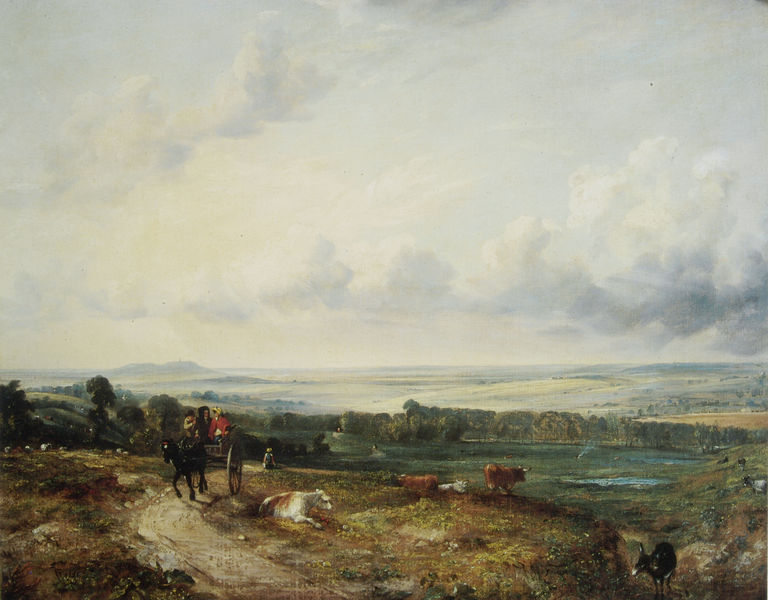
Titel: Child's Hill
Künstler: John Constable
Institution: (Privatsammlung)
Schlagwörter: baum, berg, blau, gemälde, himmel, wasser, weiß, wolken, bäume, fluss, frauen, gelb, grün, impressionismus, landschaft, menschen, ocker, sand, see, sitzen, teich, blumen, braun, bunt, frau, grau, hell, hintergrund, kleid, licht, männer, schwarz, strasse, vordergrund, ölbild, gras, hund, rasen, rot, tier, tiere, weg, wiese, wolke, haube, leute, malerei, trinken, stein, steine, weit, holland, öl, ebene, feld, felder, ferne, gräser, horizont, hügel, kühe, natur, vieh, weide, weite, busch, büsche, flach, flachland, gewässer, pfad, sonne, wiesen, land, drei, familie, kind, paar, pflanze, pflanzen, england, tal, wald, bauern, esel, karren, pferd, reiter, räder, weiher, ausritt, rappe, aussicht, pfütze, sommer, feldweg, nachmittag, berge, bergig, aue, dunst, herde, kuh, landschaftsmalerei, rind, ausflug, idylle, droschke, kutsche, speichen, figuren, rad, wagen, wagenrad, romantik, blue, hat, people, red, white, women, black, gray, green, grey, painting, yellow, brown, tiefe, wooden, liegend, gewächs, frühling, kühle, oben, pfützen, rinder, weiden, heide, kutscher, sonntag, sicht, malerisch, hügelig, tümpel, ross, clouds, rocks, sky, tree, reise, hills, lake, landscape, mountain, sea, water, horizon, trees, fernsicht, verblauung, forest, grass, river, stream, path, road, view, arkadien, kraut, pferdegespann, gespann, reisende, ochse, ochsen, stier, stiere, hirte, purple, romantic, ziege, graus, lenker, thal, cumulus, turner, meadow, hochland, rural, waagen, wolkenhimmel, day, fuhrwerk, ochs, erdhügel, ausfahrt, family, cart, pferdewagen, reisen, spazierfahrt, gars, carriage, cattle, cow, cows, farmer, horse, pond, wagon, wiede, chariot, kutshce, outdoors, travel, fields, forrest, horns, goat, reisend, tiefer horizont, tiefebene, worker, trail, ringer, wheel, car, wheels, rädee, banks, donkey, wäldche, daylight, three people, clods, carrage, verblauund, gray pink, wagn, white'black, visa, open place, scencry, weiter horizont, roter damenmantel, friedliche landschaft